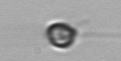
Label: flagellate